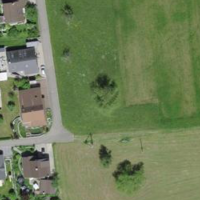
EUNIS habitat code: 52
Species observed at this site:
Primula veris
Oecanthus pellucens